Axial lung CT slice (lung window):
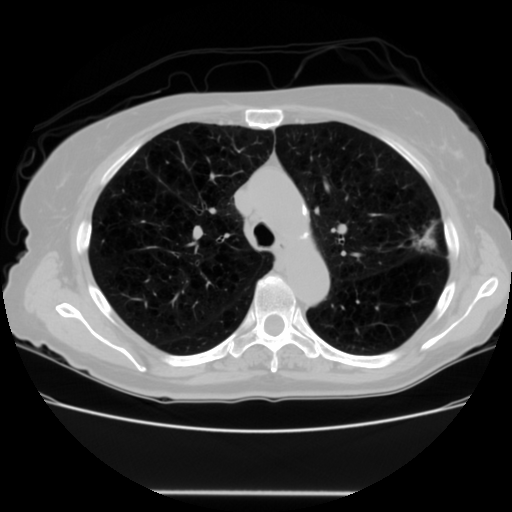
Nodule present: no